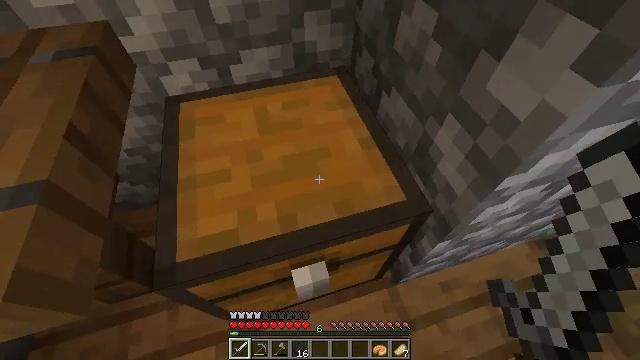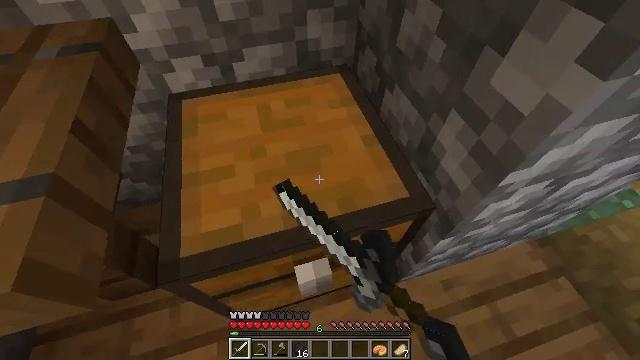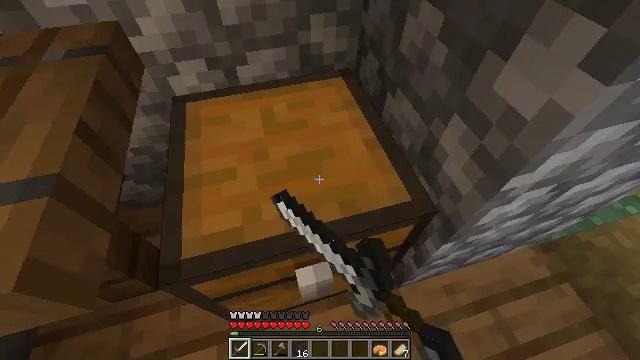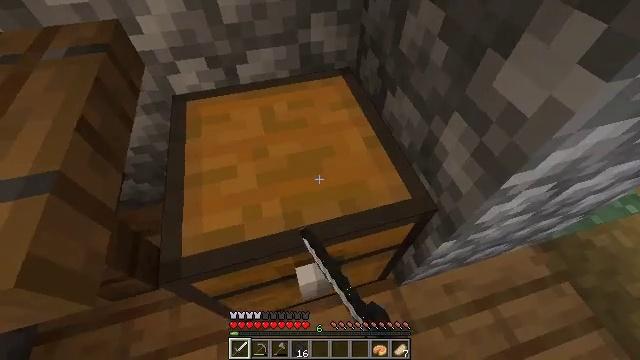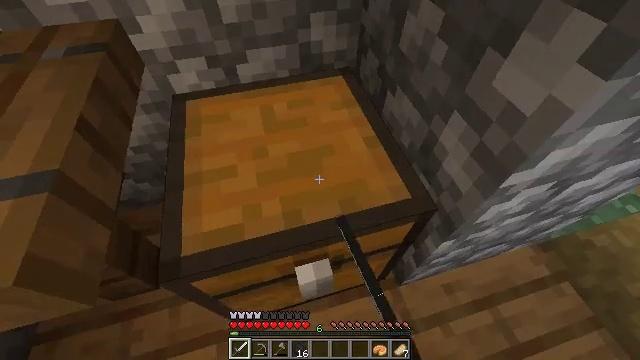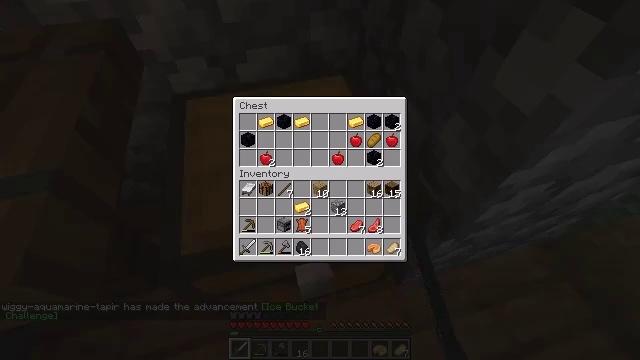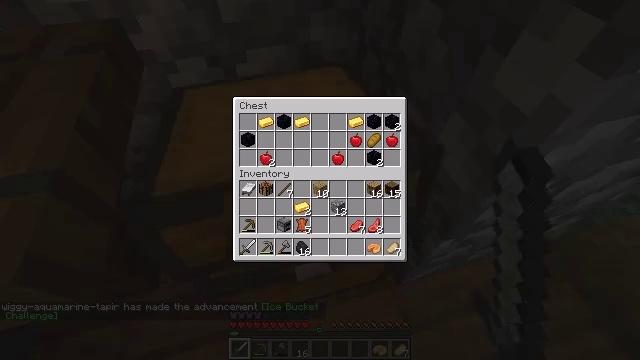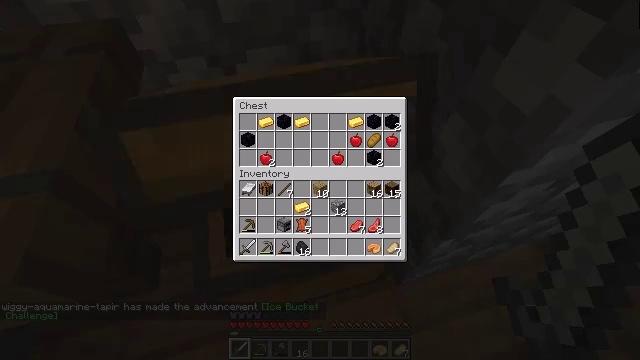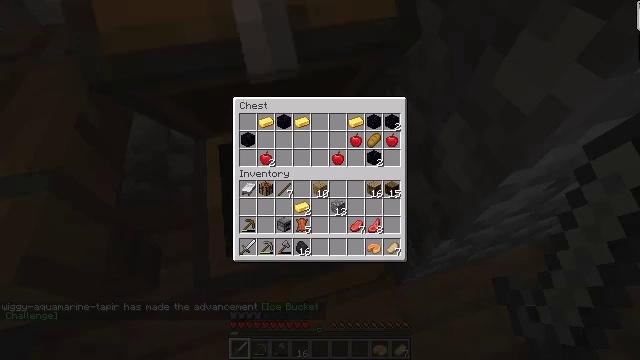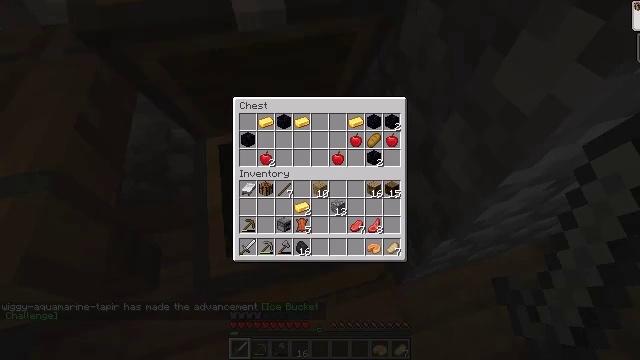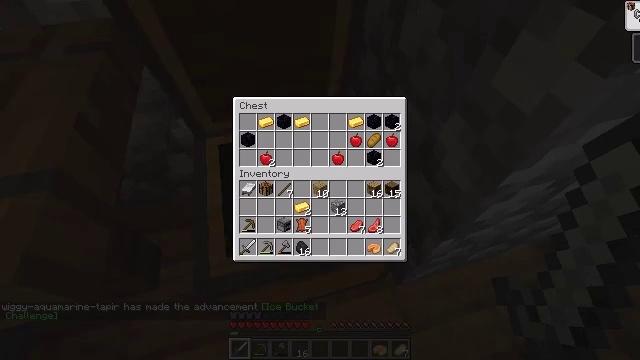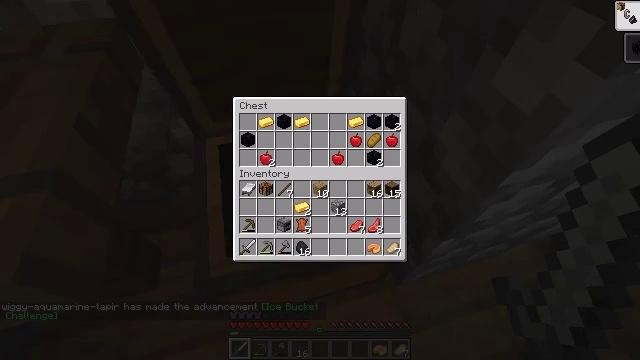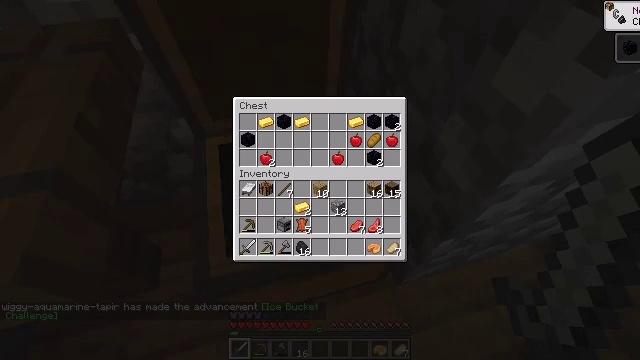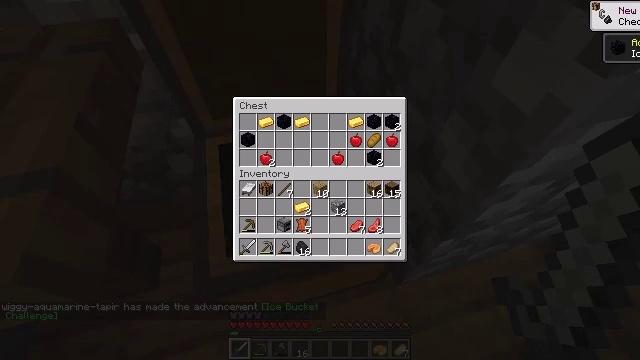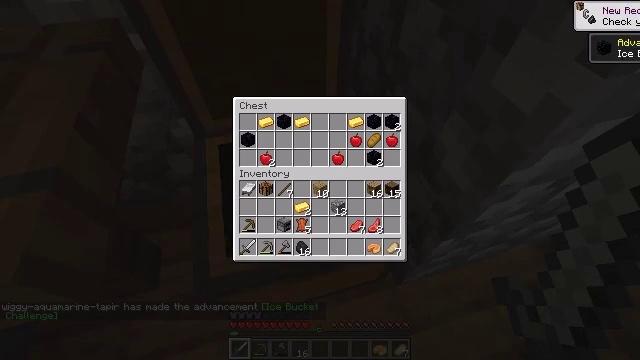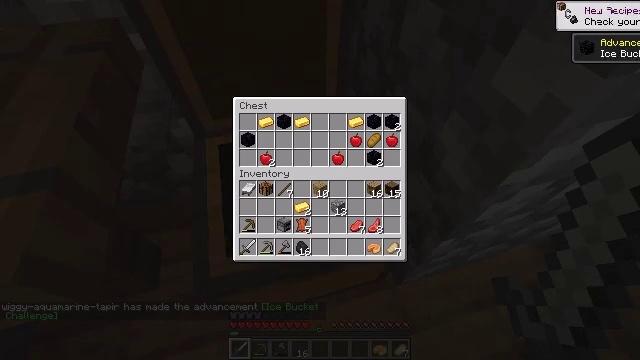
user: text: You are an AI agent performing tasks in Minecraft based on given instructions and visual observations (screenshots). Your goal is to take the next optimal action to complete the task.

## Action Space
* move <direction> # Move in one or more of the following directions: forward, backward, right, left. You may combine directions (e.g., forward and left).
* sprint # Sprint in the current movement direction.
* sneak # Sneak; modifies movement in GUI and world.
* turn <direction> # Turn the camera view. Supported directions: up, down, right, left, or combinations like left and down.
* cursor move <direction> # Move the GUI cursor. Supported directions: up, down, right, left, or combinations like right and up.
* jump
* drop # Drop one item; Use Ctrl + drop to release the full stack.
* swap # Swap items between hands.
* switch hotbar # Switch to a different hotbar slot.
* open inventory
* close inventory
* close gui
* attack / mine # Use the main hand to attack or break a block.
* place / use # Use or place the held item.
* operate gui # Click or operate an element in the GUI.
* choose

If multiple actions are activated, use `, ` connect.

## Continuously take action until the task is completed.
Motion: motion action
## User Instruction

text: Collect spruce leaves for landscaping.
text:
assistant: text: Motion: use / place
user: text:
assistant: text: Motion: use / place
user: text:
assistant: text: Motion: use / place
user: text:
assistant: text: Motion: no_op
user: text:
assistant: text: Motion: open gui
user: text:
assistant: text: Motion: no_op
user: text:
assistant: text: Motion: no_op
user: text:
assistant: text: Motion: no_op
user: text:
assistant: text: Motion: cursor move left
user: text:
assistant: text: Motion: no_op
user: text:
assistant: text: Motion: cursor move left
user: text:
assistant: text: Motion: cursor move left
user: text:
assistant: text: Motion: cursor move left
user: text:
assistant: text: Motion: no_op
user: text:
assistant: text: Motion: no_op
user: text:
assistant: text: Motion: cursor move right
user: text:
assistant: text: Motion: cursor move right and up
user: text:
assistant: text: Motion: cursor move right
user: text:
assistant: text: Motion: cursor move right
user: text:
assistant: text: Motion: no_op
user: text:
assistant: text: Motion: no_op
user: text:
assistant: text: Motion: no_op
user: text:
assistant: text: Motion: sneak
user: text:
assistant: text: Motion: sneak
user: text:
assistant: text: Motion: sneak
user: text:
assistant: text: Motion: sneak
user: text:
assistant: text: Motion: sneak
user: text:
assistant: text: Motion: sneak
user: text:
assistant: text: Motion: sneak
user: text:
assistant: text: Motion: sneak